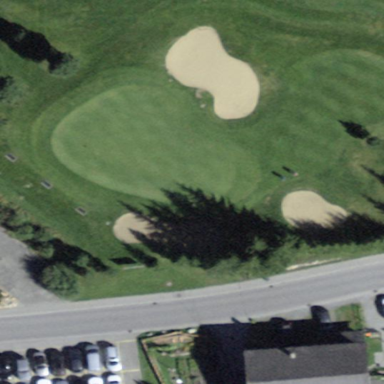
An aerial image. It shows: Picturesque green golfing area with grass land use.